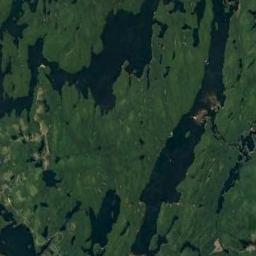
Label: wetland